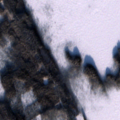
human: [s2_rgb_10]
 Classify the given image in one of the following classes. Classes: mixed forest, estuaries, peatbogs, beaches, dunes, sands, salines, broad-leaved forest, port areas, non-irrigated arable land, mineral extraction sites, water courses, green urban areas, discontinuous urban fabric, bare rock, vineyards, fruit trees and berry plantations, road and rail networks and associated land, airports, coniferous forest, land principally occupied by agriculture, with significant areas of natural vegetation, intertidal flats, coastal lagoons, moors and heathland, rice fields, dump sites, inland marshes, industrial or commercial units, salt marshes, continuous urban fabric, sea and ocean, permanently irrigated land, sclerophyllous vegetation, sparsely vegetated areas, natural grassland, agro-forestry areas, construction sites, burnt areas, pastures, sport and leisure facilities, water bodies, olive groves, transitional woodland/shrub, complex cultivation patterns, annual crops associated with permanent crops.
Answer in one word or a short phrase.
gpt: coniferous forest, mixed forest, transitional woodland/shrub, peatbogs